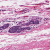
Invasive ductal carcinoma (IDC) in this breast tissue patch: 0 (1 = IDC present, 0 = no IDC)